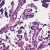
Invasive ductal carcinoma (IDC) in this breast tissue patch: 1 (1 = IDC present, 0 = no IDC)